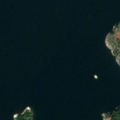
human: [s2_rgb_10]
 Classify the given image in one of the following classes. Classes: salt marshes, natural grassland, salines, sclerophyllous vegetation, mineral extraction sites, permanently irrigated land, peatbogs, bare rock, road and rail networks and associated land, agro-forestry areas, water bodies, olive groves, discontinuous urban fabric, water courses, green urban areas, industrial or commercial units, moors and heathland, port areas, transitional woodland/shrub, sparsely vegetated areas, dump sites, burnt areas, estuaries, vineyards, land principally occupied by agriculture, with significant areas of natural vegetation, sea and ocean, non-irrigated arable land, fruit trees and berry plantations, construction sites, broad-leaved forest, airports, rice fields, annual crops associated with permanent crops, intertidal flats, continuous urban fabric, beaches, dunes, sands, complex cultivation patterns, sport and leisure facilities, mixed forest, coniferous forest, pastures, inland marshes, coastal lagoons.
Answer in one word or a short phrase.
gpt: mixed forest, sea and ocean